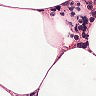
Metastatic tissue present: no